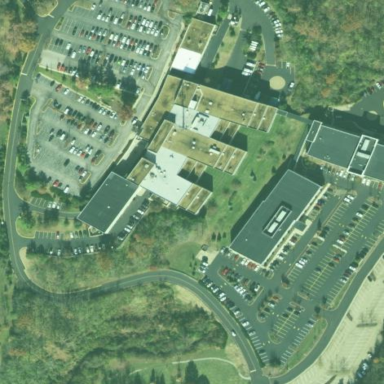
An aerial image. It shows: Hospital building.